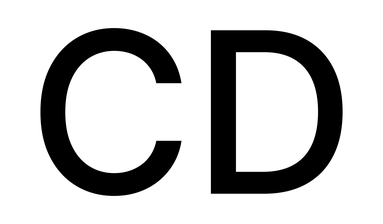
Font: Inter_Medium